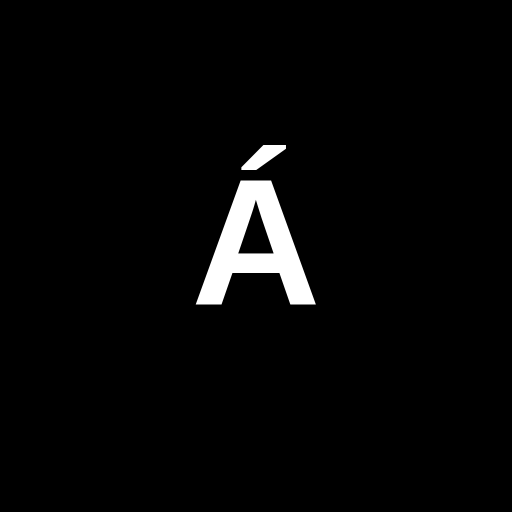
Character: Á
Unicode: U+00C1 (LATIN CAPITAL LETTER A WITH ACUTE)